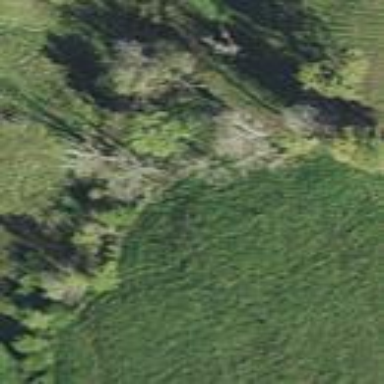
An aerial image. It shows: Beautiful woodland area.